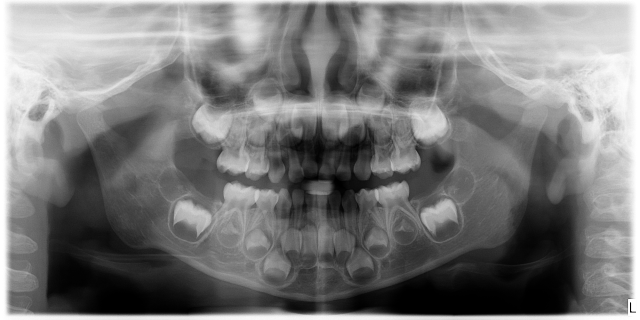
child